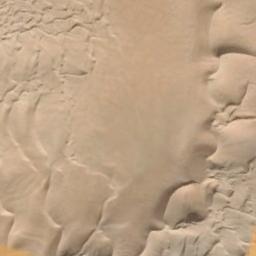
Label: desert